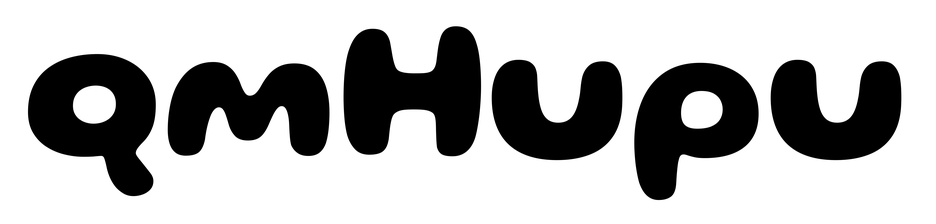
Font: Gluten_Bold